Question:
The error is with a type that has 'ChainedListNode<T>'. Thing is, when I remove the 'DataMemberAttribute' from 'Value', the service works.
'''
[DataContract]
public class ChainedListNode<T>
{
[DataMember]
public T Value { get; set; }
}
'''
Any ideas to what's causing it and/or how to solve it?
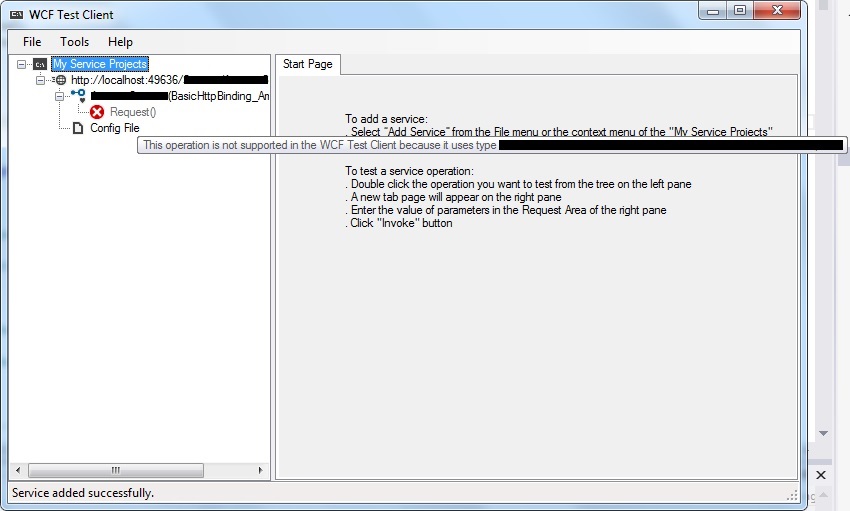
Answer: The problem is that the type parameter in the open type 'ChainedListNode<T>' means that 'ChainedListNode<T>.Value' could contain anything at all. WCF can't create a contract which describes all the possible values which could be placed in the 'Value' property, so it rejects the whole type. When there is no 'Value' property, the type parameter 'T' is irrelevant and is ignored, and everything works OK.
In similar situations I've created a closed type derived from my generic type and used that type as my data contract:
'''
[DataContract]
public class ChainedListNodeOfString : ChainedListNode<string>
{
[DataMember]
public string Value { get; set; }
}
'''
If you need to, you can create a derived type (and a related 'OperationContract') for each different kind of value you need to return. This makes your API more verbose, but it works.